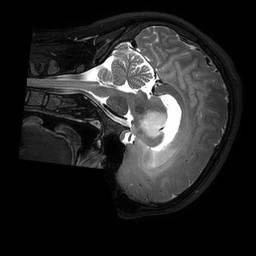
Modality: T2w
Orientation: sagittal
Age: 22
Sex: male
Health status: ill
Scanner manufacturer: philips
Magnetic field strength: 3 T
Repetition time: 3.5 s
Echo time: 0.3 s